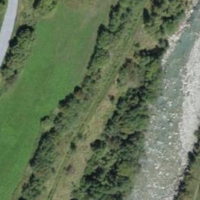
EUNIS habitat code: 24
Species observed at this site:
Pica pica
Corvus corone
Garrulus glandarius
Cinclus cinclus
Lophophanes cristatus
Parus major